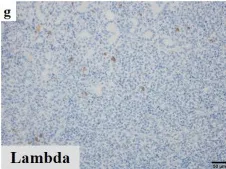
Immunohistochemical features. E, f, g. IgG4-positive lymphoid cells in the left submandibular gland showed immunoglobulin kappa-light chain monotype restriction (IgG4, kappa-light chain and lambda-light chain staining, 200x). Bar, 50 mum.
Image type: pathology (immunostaining)